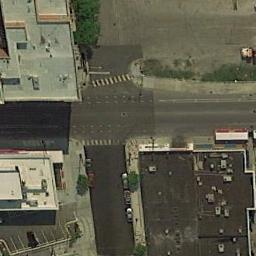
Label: intersection